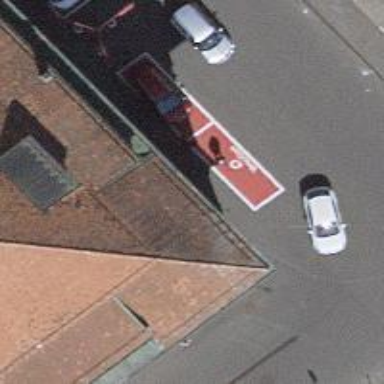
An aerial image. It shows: Charging station.